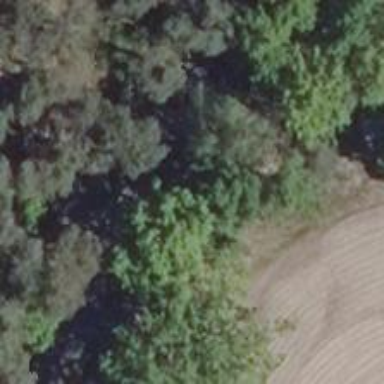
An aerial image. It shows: Row of trees in natural setting.